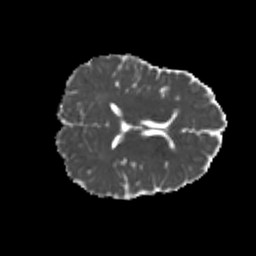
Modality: MD
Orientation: axial
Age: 20
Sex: male
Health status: healthy
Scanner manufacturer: philips
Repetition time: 7.391 s
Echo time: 0.08599 s